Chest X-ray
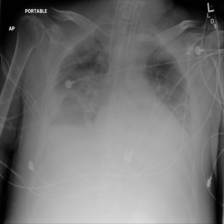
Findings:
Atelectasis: positive
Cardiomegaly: negative
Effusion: negative
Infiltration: negative
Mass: negative
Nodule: negative
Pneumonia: negative
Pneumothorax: negative
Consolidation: positive
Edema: negative
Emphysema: negative
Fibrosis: negative
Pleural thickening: negative
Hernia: negative